Current action and preconditions to check: trajectory_clear

Your task: For each precondition in the list above, predict whether it will hold at this action.

Consider the current scene as observed from the mobile robot's camera, and analyze the predicted future states of all dynamic agents (e.g., people, animals, vehicles, or any moving entities) within the NEXT SECOND.

IMPORTANT: Only answer "very likely" if you are absolutely certain—based on strong, clear evidence—that a dynamic agent will violate the precondition in the predicted future state. Do NOT answer "very likely" for unlikely, ambiguous, or low-probability risks.

Ask yourself for each precondition: Is there a high probability, with clear and convincing evidence, that the predicted future states of any dynamic agent will interfere with the predicted future state of the currently executing action within the NEXT SECOND, causing that precondition to fail?

Assess the risk level based on these predictions. Use "likely" or "very likely" if motions create a clear risk of interference.

Use "neutral" or "improbable" if agents are nearby but their predicted paths are clearly diverging or non-conflicting.

Failure Risk Categories: "very improbable", "improbable", "neutral", "likely", "very likely"

Answer Format: Output ONLY the probability_of_failure value from these categories: "very improbable", "improbable", "neutral", "likely", "very likely"

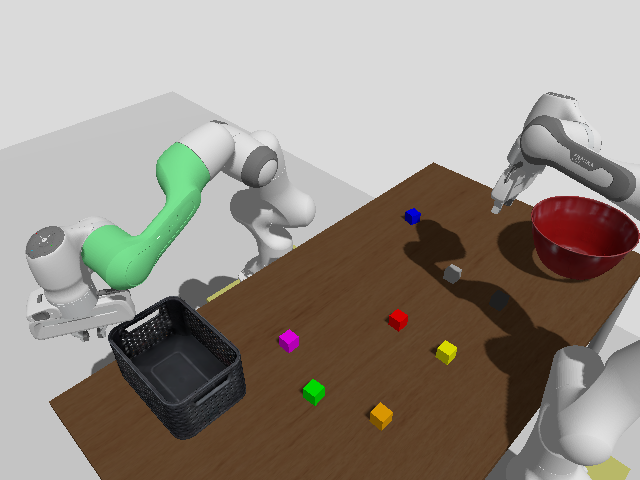

Answer: very improbable